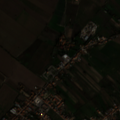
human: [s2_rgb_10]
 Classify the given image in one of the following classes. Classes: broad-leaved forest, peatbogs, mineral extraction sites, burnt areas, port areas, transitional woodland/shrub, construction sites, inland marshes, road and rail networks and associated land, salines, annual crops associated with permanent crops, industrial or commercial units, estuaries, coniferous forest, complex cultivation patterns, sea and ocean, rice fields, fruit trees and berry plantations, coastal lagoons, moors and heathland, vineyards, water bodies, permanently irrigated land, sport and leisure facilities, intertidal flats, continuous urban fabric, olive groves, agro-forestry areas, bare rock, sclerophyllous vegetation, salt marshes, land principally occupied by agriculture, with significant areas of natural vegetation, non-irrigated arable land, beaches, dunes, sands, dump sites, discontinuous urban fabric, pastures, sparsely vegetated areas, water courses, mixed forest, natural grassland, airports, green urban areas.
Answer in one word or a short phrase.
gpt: discontinuous urban fabric, permanently irrigated land, vineyards, complex cultivation patterns